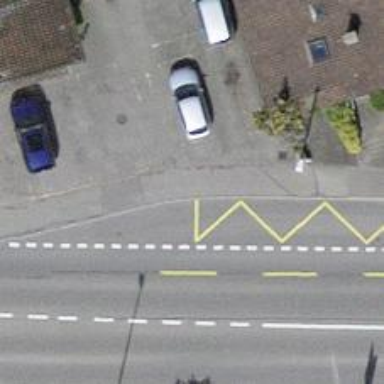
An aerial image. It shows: Platform for public transport. The platform is located by the road.